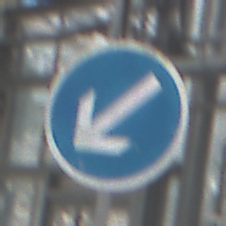
Verkehrszeichen: VorgeschriebeneVorbeifahrtLinks
Umgebung: Roofed, Special
Tageszeit: Midday
Wetter: Overcast
Licht: Natural
Jahreszeit: NotSpecified
Kontrast: LowContrast